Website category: sports
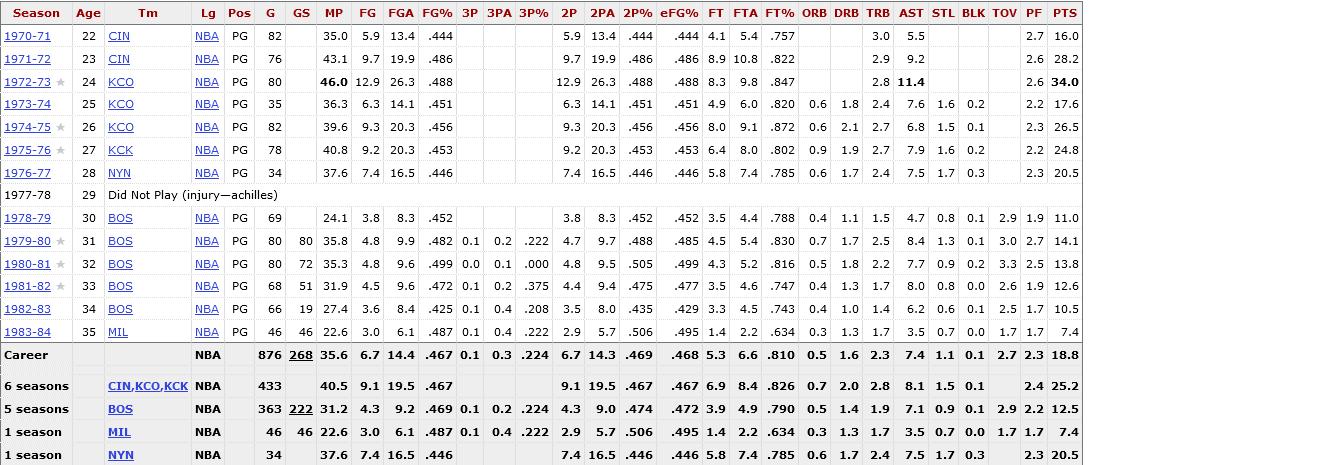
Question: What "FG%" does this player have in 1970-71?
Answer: .444

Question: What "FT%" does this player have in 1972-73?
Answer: .847

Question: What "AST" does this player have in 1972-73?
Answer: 11.4

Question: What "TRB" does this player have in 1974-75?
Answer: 2.7

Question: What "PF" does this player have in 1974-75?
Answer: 2.3

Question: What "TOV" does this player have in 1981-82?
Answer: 2.6

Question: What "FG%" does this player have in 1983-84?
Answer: .487

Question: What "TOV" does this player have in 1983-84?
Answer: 1.7

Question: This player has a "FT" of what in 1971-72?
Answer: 8.9

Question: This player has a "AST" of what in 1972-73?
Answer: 11.4

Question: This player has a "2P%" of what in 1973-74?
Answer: .451

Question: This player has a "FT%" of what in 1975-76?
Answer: .802

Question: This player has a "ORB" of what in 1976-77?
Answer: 0.6

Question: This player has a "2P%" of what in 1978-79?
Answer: .452

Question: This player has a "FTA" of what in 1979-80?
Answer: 5.4

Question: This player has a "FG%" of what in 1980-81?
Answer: .499

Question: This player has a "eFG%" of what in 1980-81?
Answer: .499

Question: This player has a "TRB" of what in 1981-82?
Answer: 1.7

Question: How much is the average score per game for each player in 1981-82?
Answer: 12.6

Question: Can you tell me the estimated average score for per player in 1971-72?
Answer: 28.2

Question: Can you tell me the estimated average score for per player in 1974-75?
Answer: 26.5

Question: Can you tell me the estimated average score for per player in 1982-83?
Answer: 10.5

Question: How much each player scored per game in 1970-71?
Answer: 16.0

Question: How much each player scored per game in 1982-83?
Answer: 10.5

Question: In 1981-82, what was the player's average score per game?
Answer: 12.6

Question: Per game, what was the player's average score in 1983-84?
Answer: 7.4